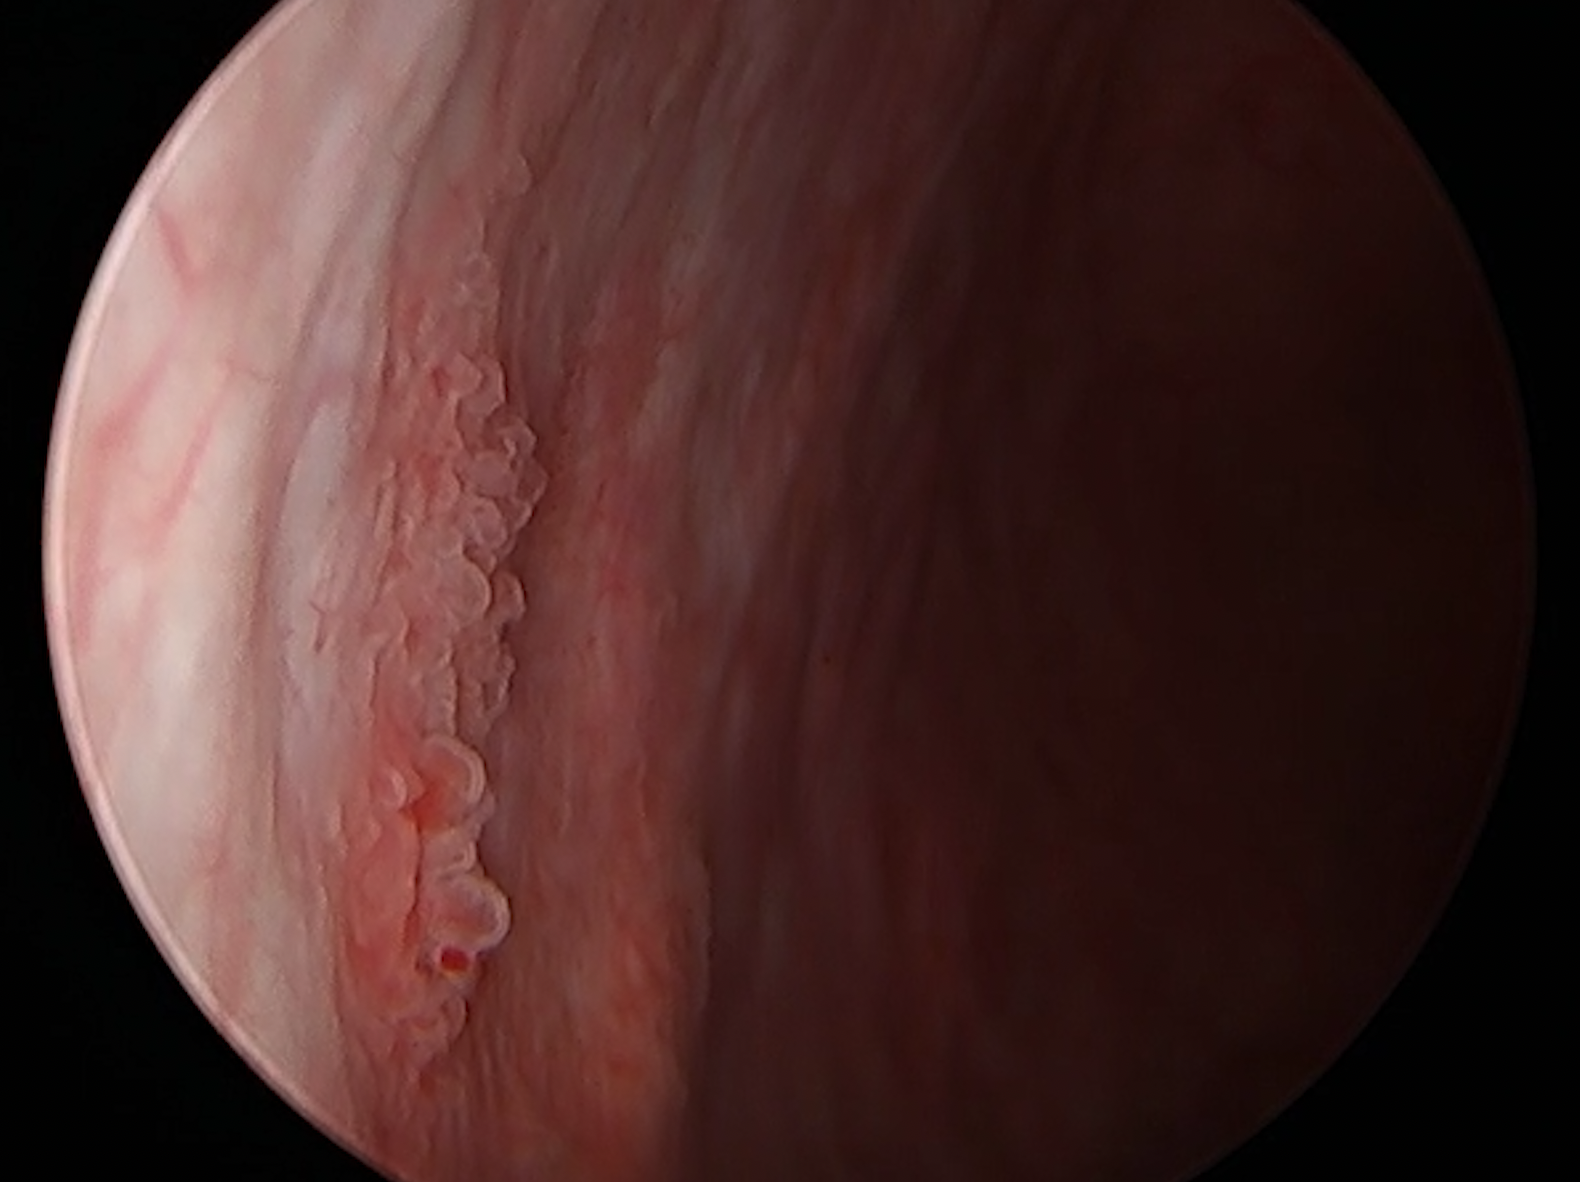
Modality: WLC
Class: Malignant
Subclass: HighGradePapillary
Lesion: L1
Stage: Ta
Morphology: Papillary
Bladder cancer association: Yes